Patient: sex F, age 46
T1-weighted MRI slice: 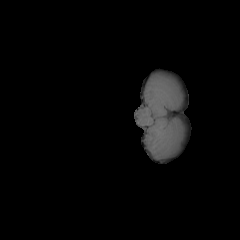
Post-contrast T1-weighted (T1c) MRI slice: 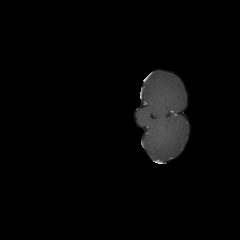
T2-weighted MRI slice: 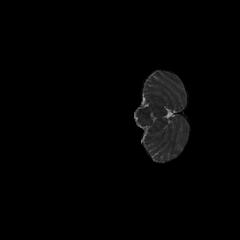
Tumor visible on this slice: no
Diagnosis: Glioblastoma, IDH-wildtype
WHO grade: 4